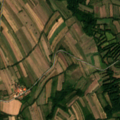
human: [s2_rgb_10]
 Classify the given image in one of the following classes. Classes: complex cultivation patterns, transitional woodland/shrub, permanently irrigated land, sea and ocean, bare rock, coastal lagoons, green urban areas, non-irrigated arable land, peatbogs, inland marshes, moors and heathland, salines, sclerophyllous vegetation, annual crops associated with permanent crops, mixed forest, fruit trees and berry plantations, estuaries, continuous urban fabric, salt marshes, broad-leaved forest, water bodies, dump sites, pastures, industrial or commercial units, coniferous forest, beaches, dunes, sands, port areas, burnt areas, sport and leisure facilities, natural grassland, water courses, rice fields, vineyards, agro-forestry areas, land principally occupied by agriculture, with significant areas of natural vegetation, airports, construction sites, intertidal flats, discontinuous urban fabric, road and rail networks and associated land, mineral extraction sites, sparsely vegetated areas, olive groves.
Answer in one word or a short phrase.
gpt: complex cultivation patterns, land principally occupied by agriculture, with significant areas of natural vegetation